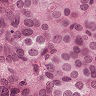
Metastatic tissue present: yes